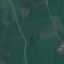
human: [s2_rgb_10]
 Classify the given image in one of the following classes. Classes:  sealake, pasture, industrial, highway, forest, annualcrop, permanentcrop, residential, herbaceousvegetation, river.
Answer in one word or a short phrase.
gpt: Pasture